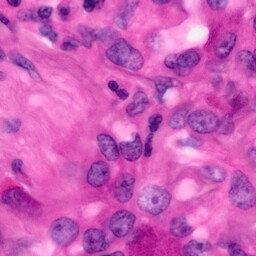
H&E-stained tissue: Pancreatic